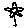
Label: flower